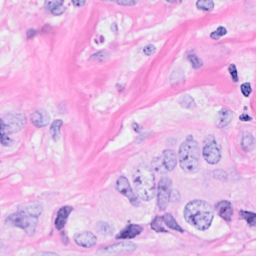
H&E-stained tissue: Breast